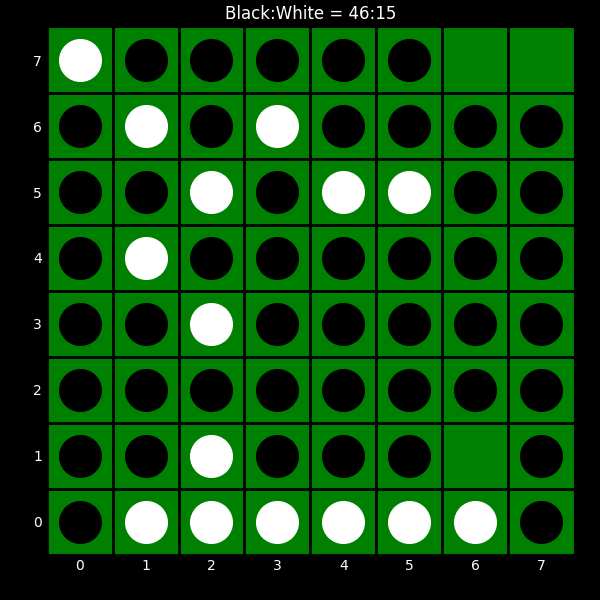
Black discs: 46
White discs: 15